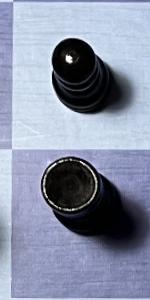
Label: Rook_Black